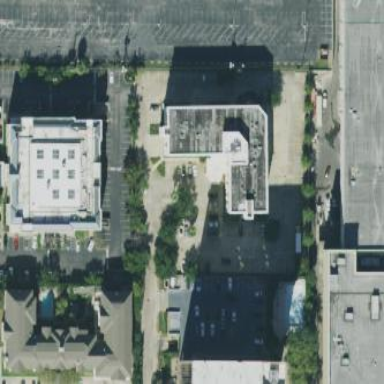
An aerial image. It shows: Hotel building.